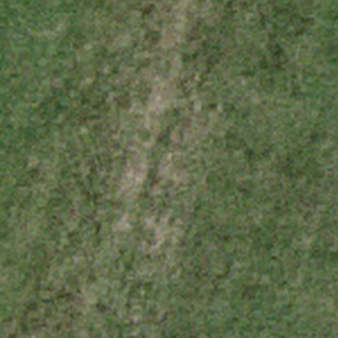
Label: other